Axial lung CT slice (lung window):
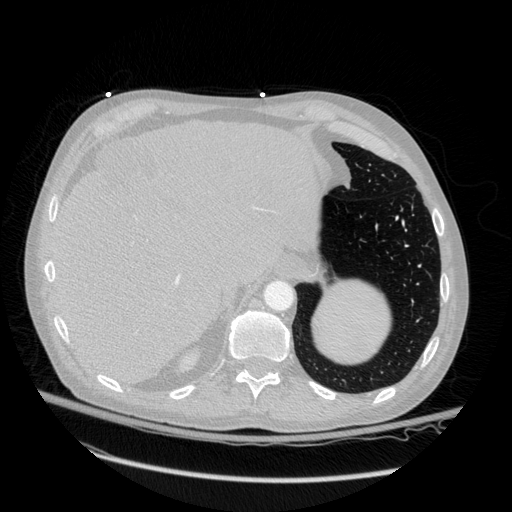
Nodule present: no